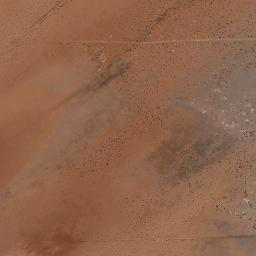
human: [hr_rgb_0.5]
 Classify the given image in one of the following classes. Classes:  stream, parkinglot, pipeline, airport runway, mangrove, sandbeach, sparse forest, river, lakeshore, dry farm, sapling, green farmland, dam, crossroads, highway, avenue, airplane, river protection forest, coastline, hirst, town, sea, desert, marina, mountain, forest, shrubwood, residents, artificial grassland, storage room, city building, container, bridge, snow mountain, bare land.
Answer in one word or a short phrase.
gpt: desert